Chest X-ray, AP view. Patient: 12 years old, sex F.
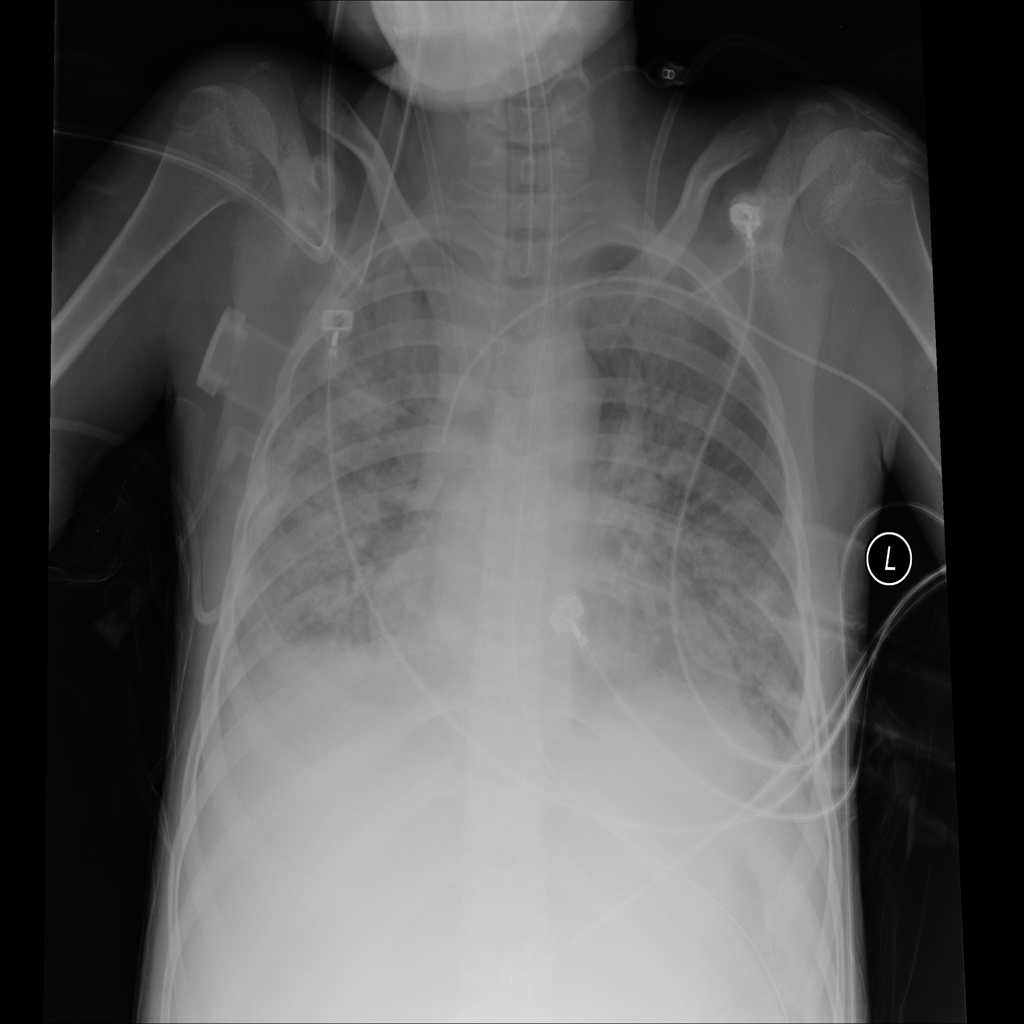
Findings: Infiltration